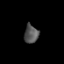
Tissue: prostate
Cell type: Endothelial cells
Senescence score: 0.7633
Nuclear area (px): 254
Mean DAPI intensity: 85.197